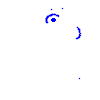
Particle: pion